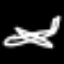
Label: airplane